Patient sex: M
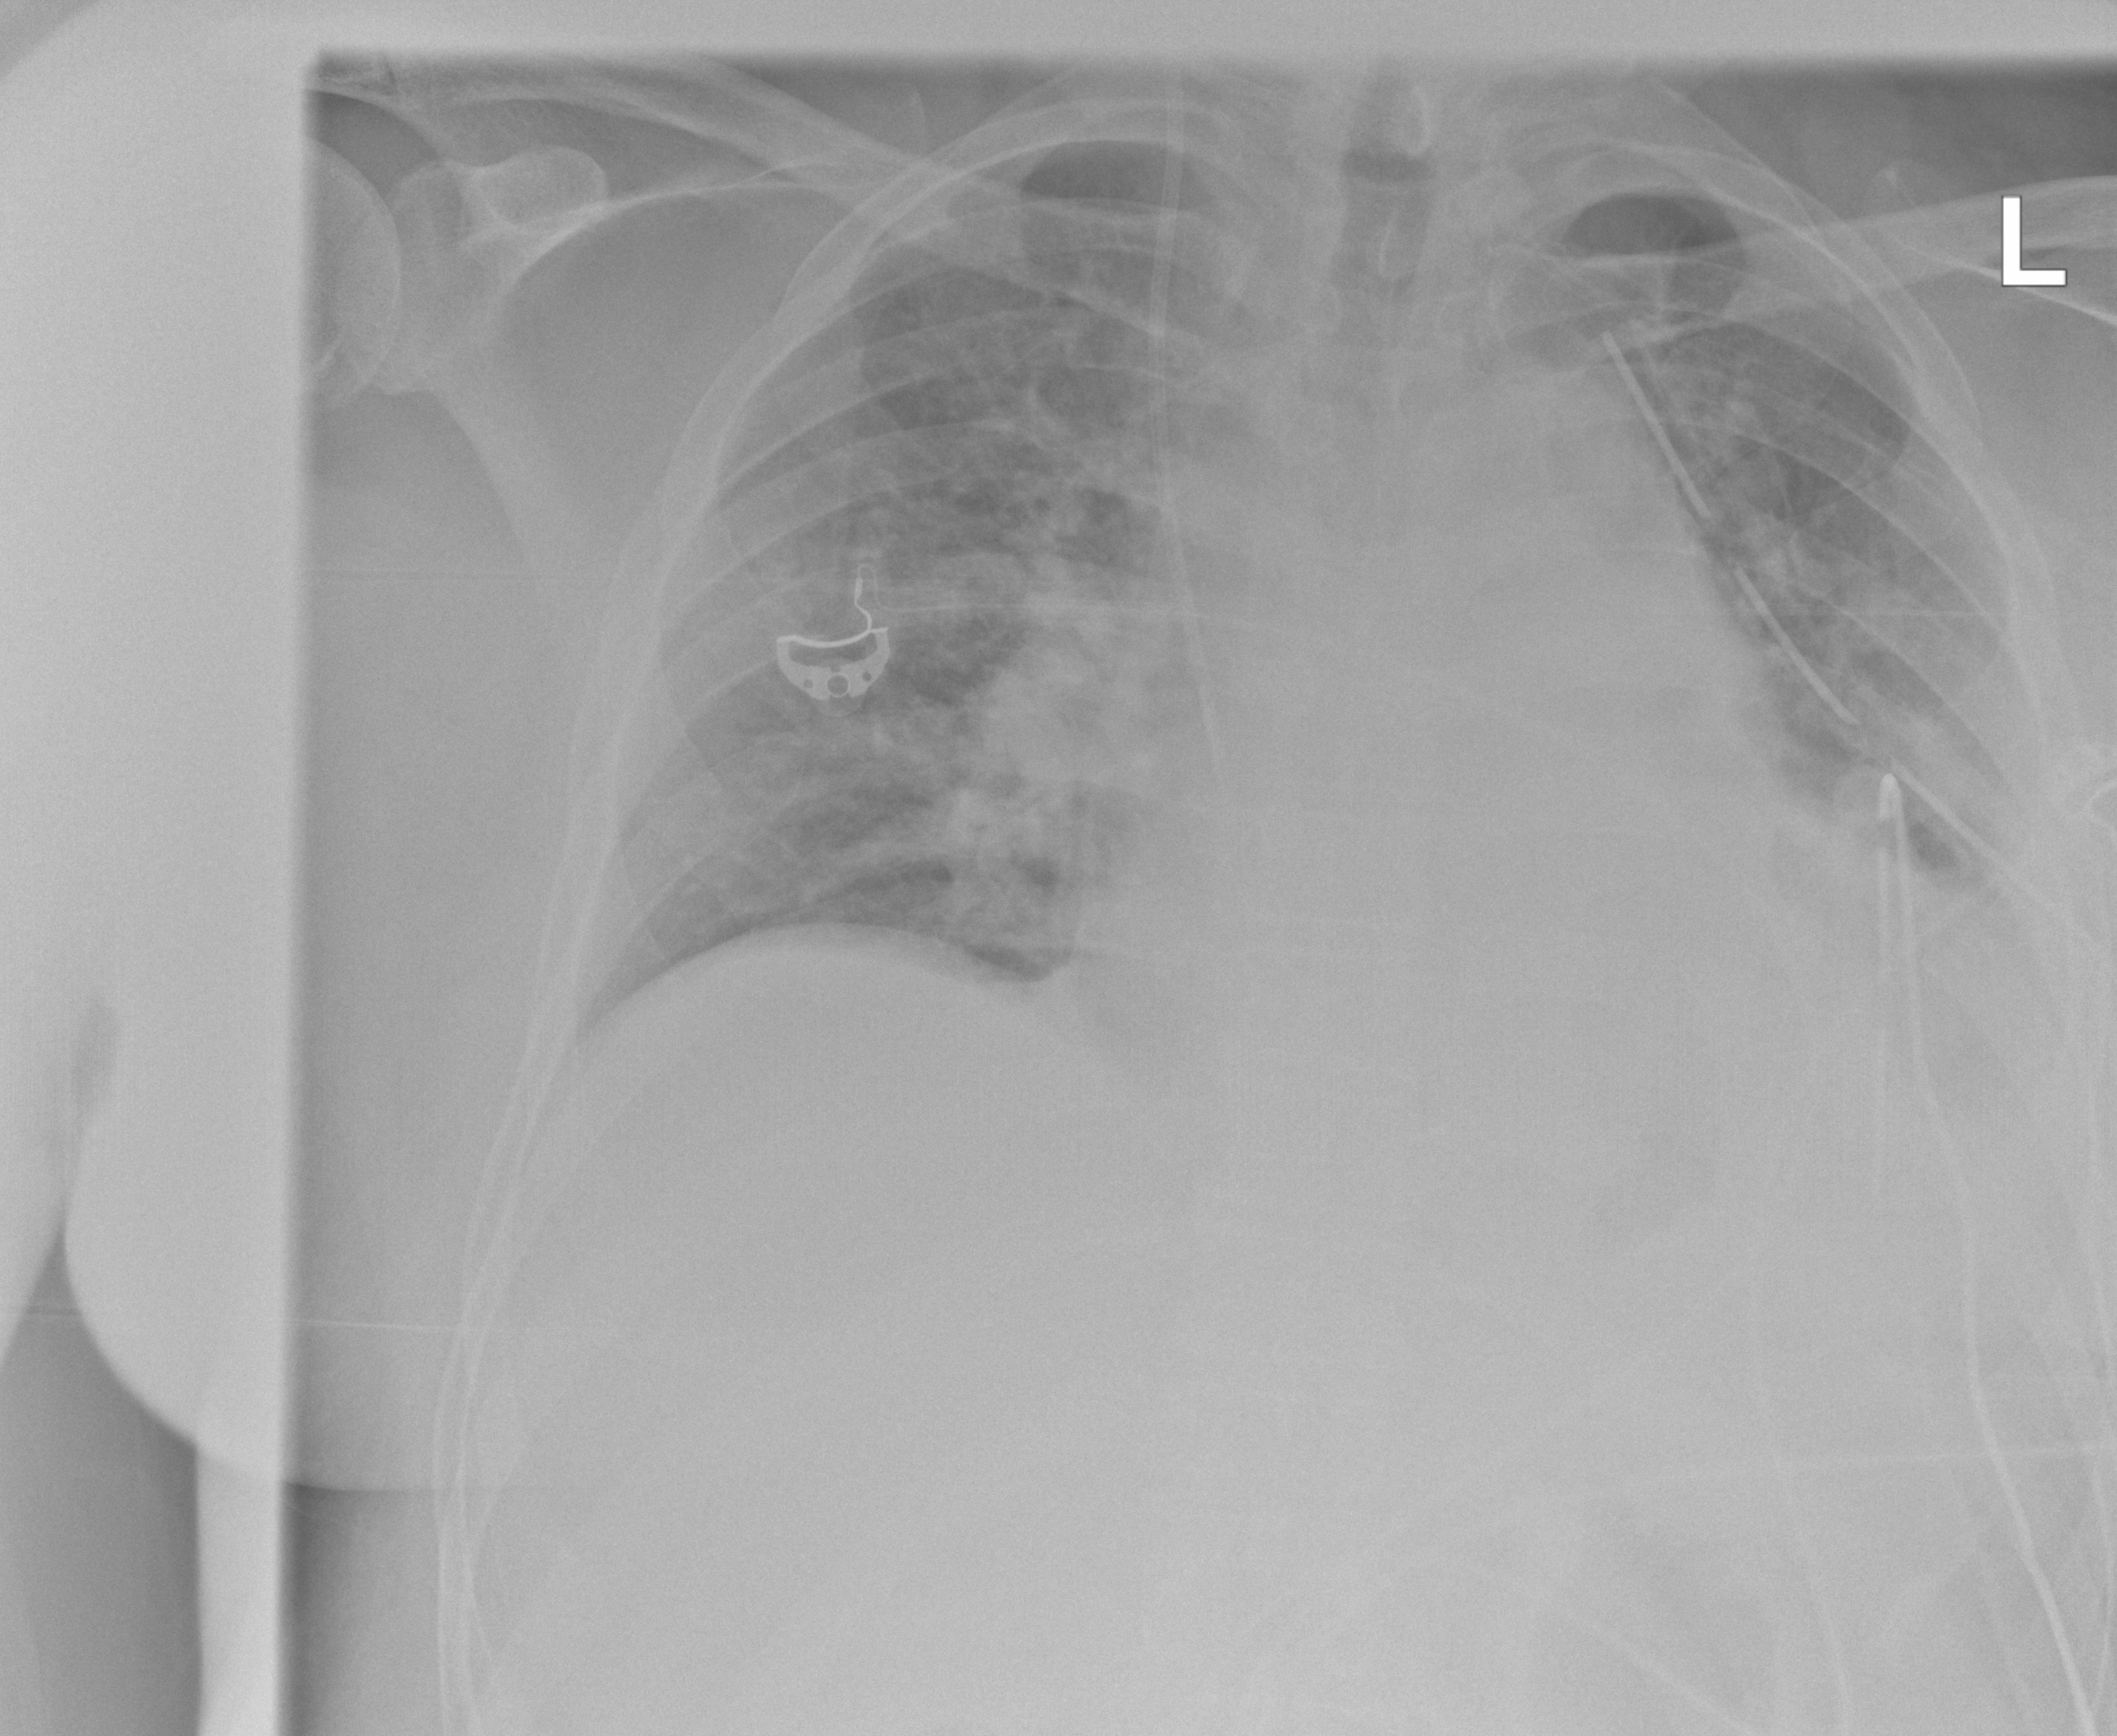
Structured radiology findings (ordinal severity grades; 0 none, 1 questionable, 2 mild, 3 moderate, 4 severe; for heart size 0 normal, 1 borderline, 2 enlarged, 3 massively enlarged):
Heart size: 2
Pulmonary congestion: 2
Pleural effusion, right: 0
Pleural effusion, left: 2
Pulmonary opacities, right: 0
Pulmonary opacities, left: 0
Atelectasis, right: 0
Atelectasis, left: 2